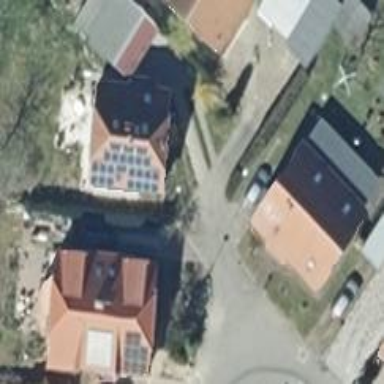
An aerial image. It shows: Solar-powered generator using photovoltaic technology. This small installation generates electricity through solar photovoltaic panels.